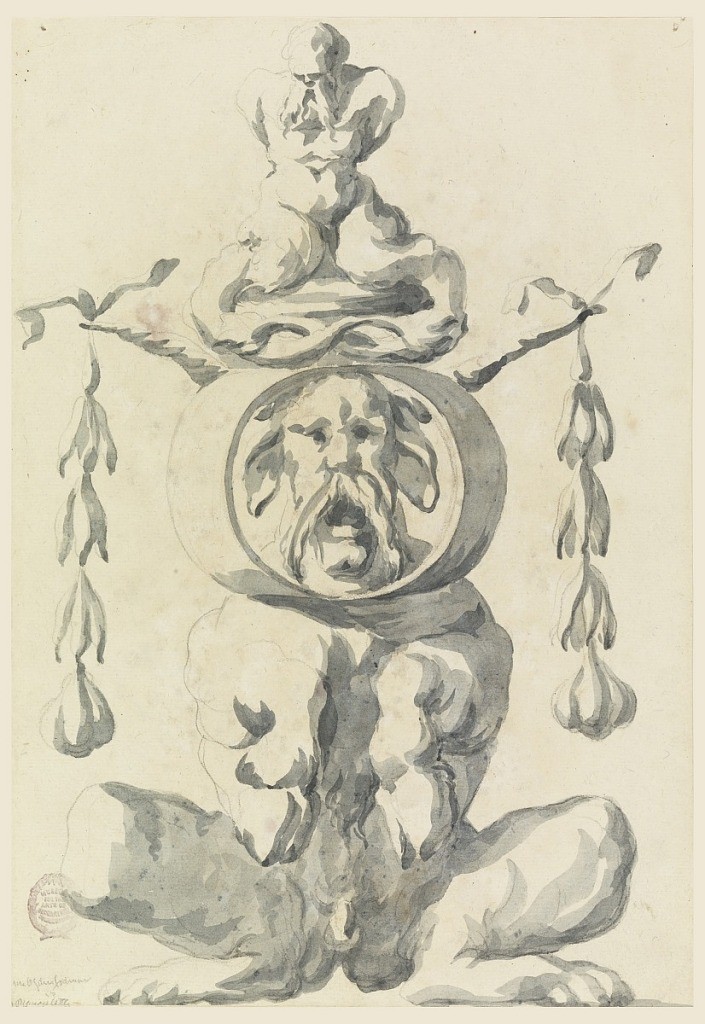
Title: Grotesque Figure
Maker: Filippo Marchionni, Italian, 1732–1805
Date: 1550–1625
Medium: Pen and ink on paper
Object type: Drawing
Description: Panel decoration. A kneeling male figure sits on top of a larger sculpture of a squatting male figure.